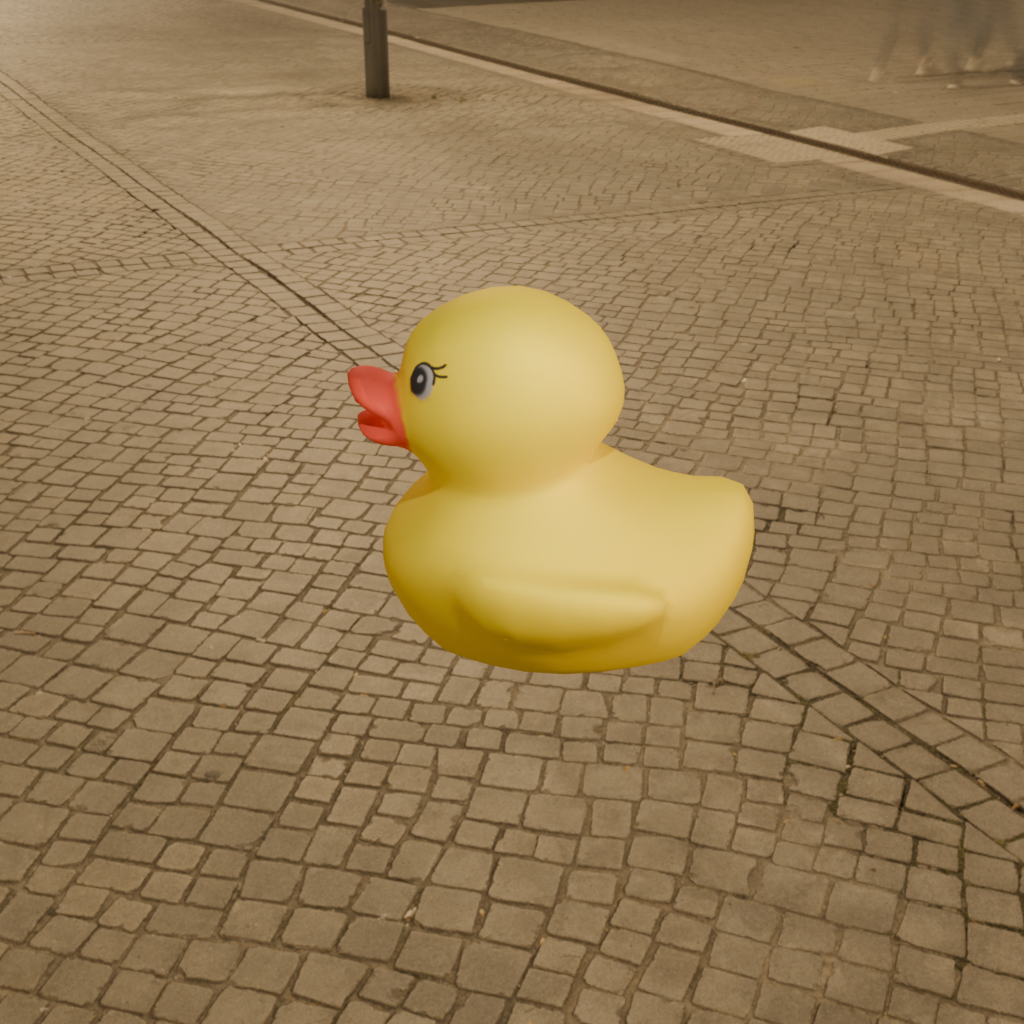
an image of a yellow rubber duck seen from <left> in a city square with illuminated trees at night.